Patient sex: F
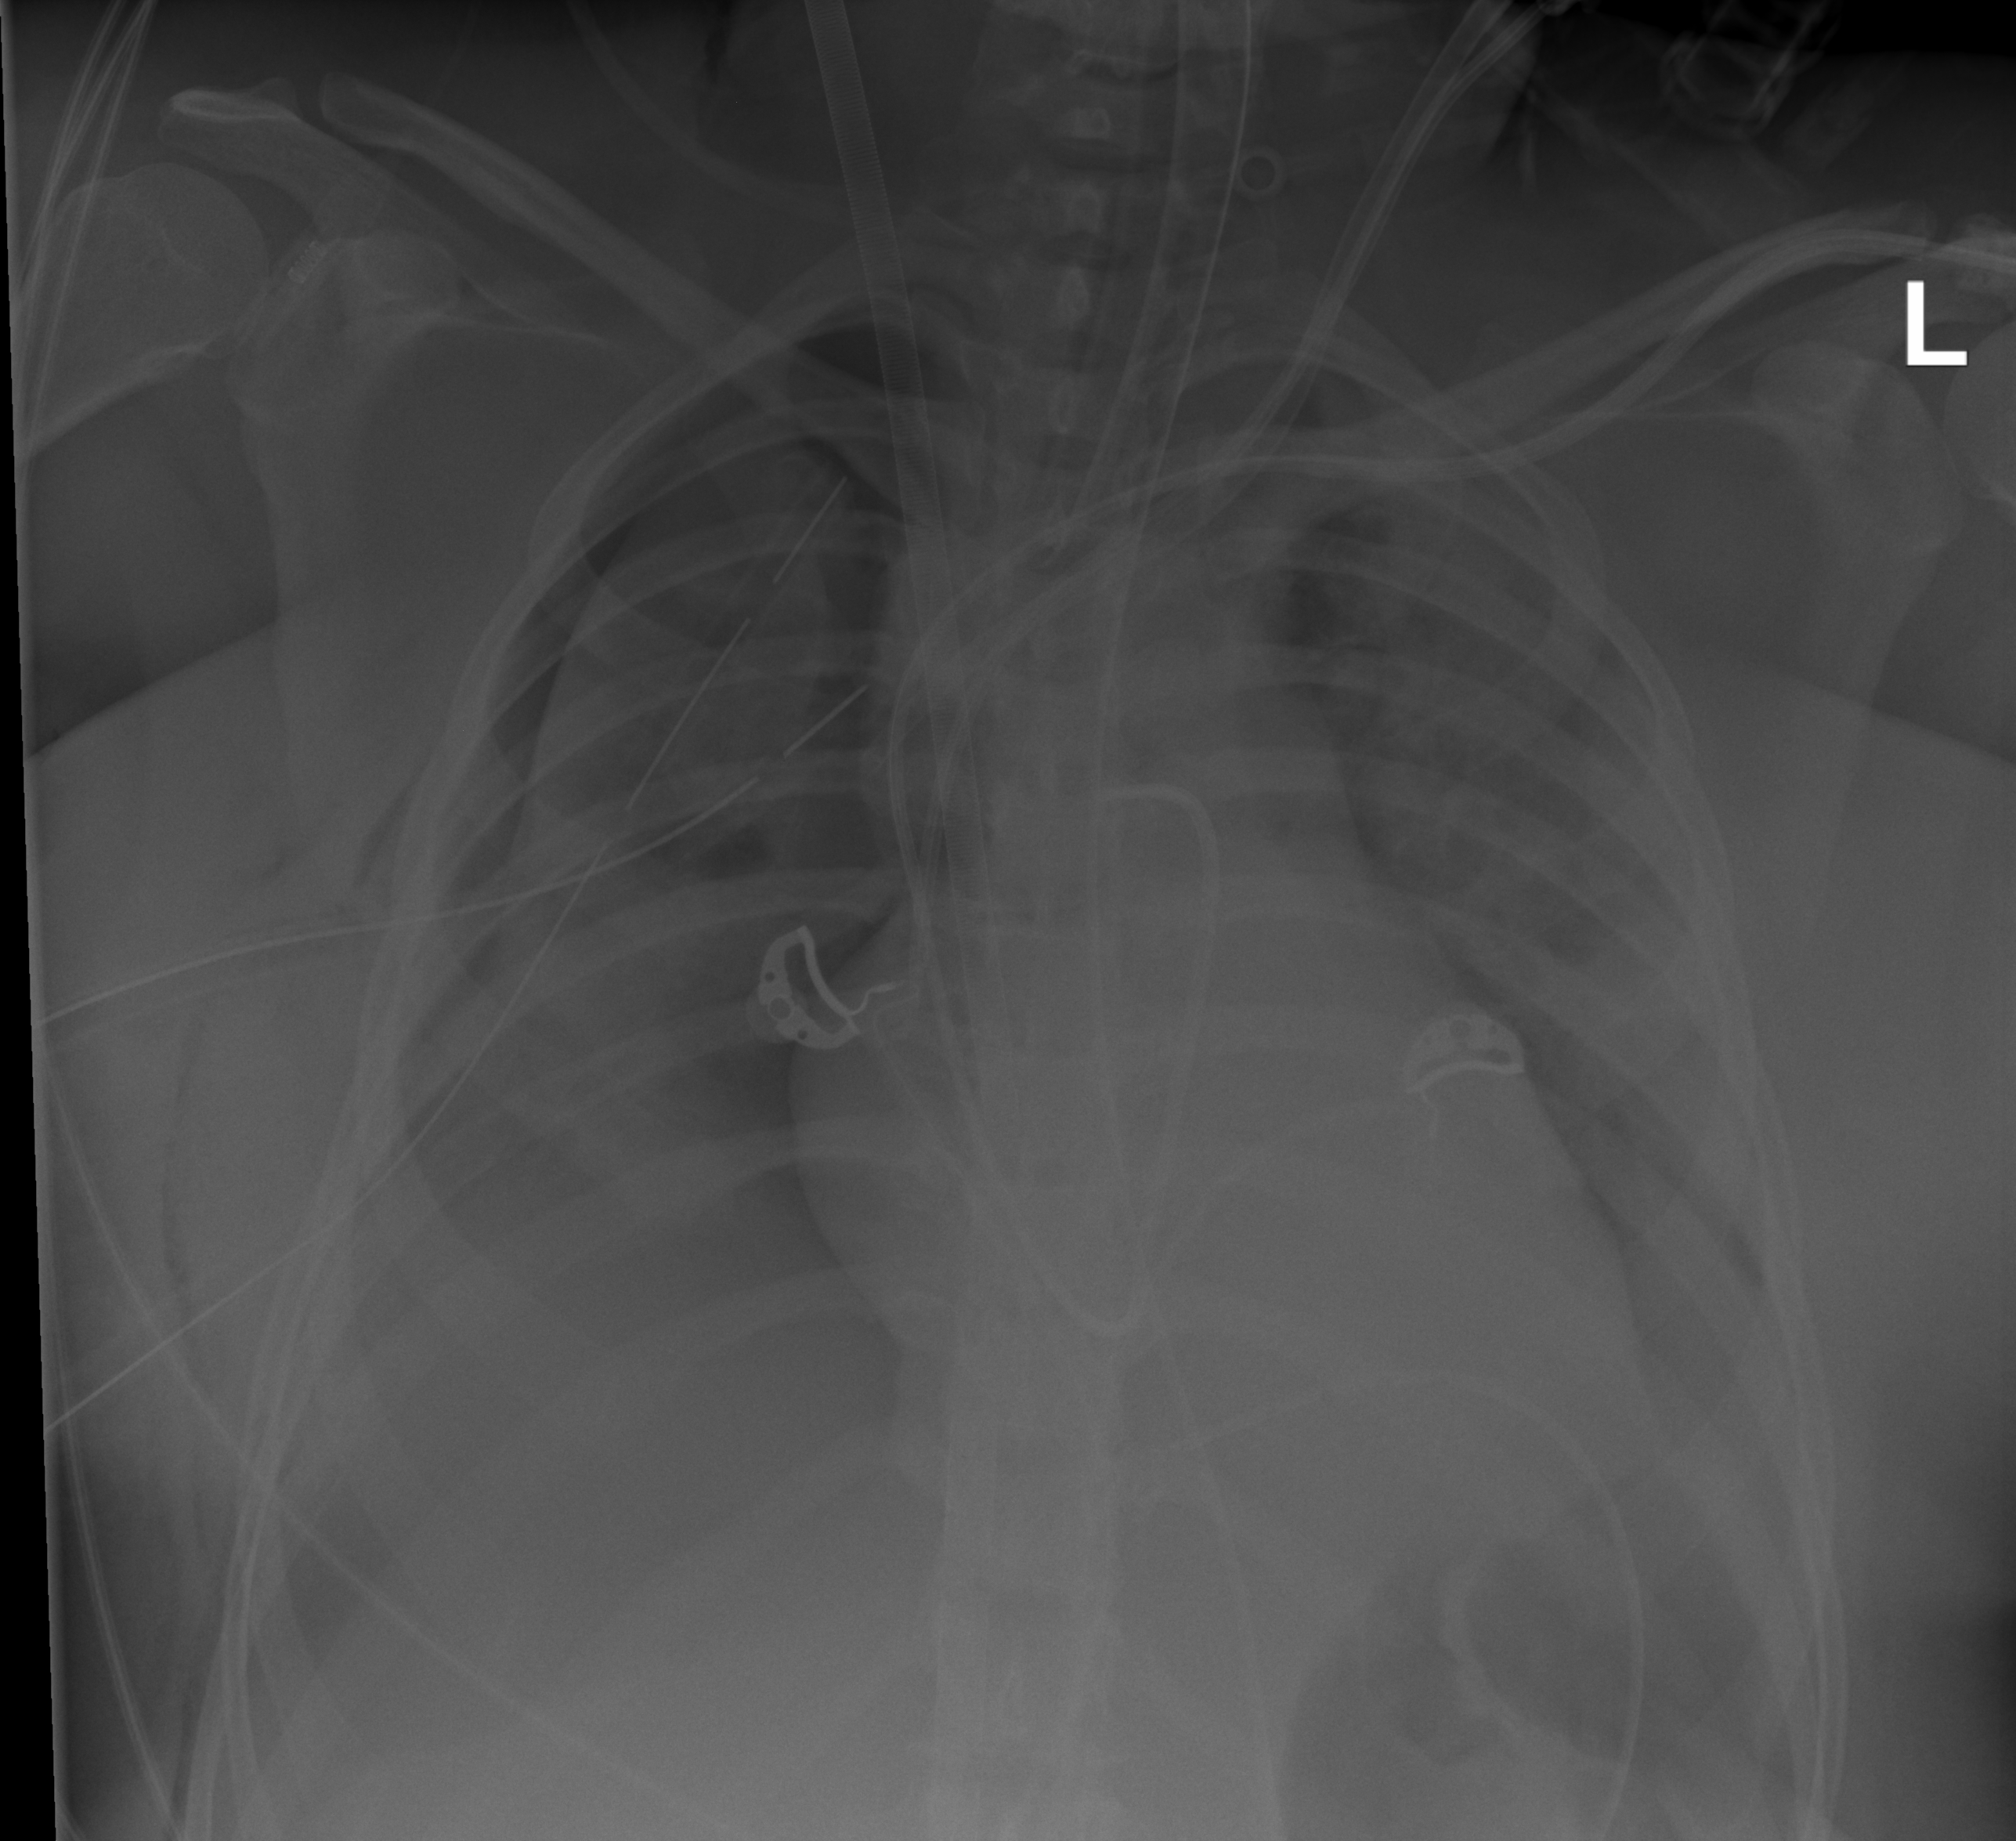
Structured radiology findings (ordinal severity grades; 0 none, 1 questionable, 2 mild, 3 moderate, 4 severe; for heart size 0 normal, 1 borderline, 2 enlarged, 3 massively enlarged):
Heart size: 0
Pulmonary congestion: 0
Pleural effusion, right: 0
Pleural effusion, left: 0
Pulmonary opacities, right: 3
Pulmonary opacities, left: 3
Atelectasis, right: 2
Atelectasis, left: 2